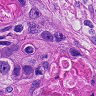
Metastatic tissue present: yes